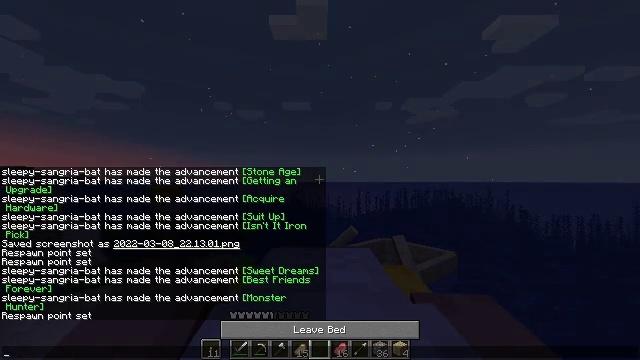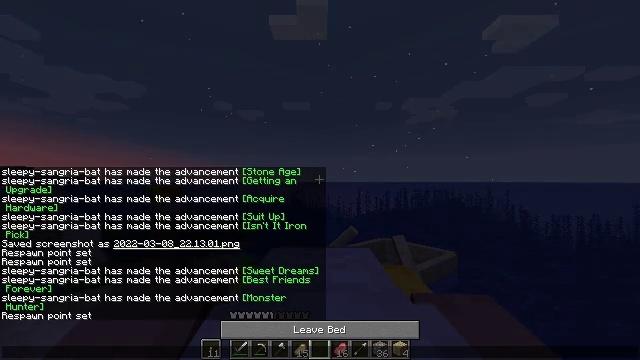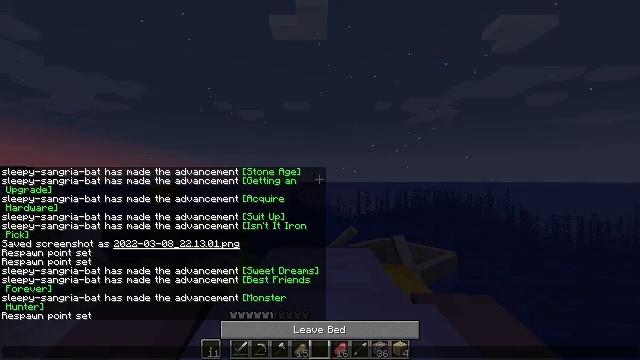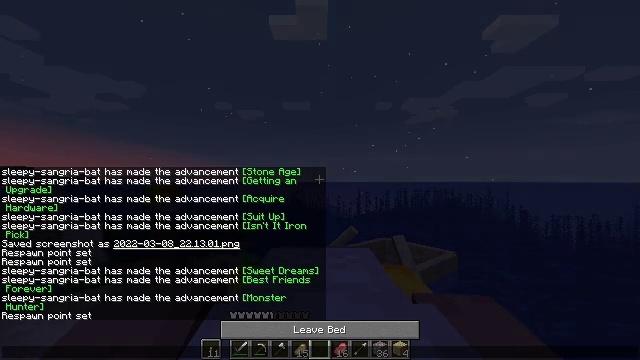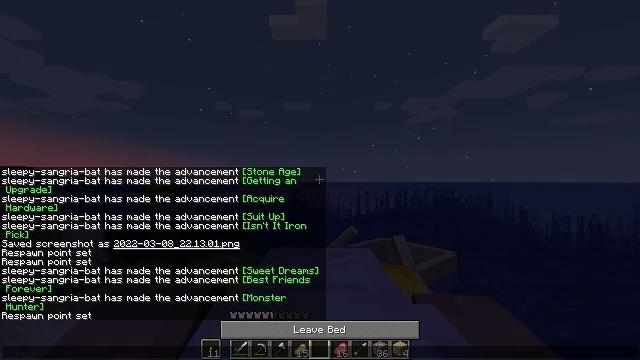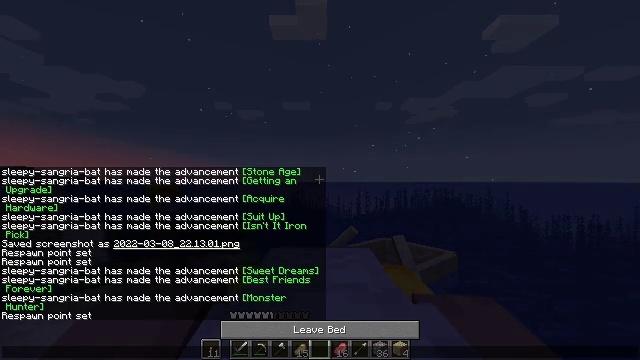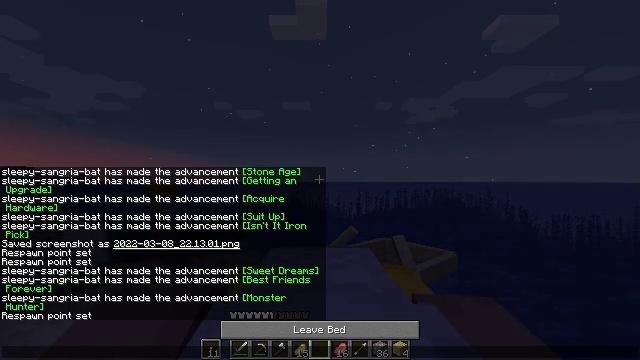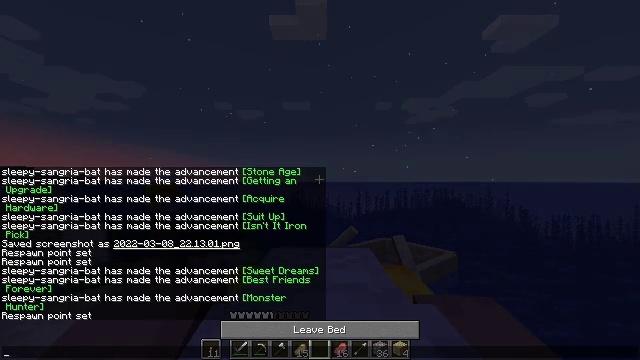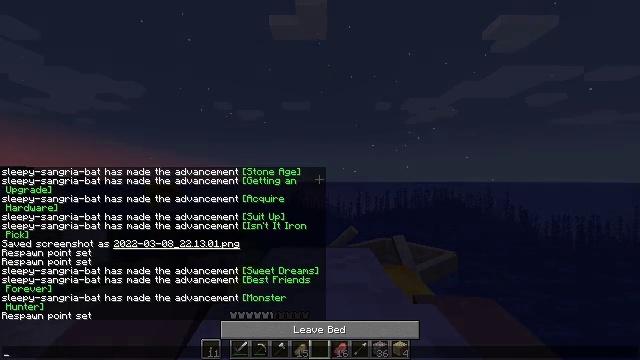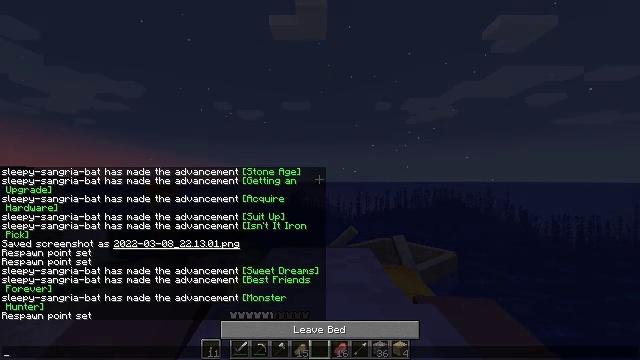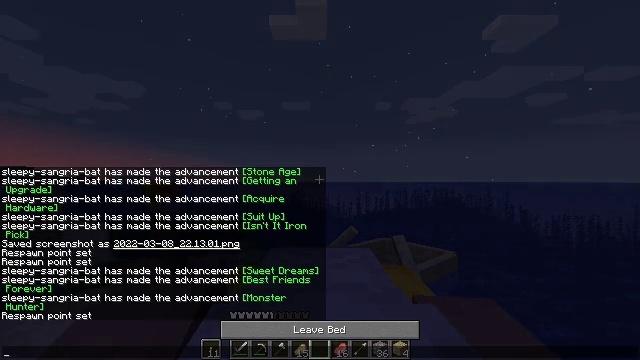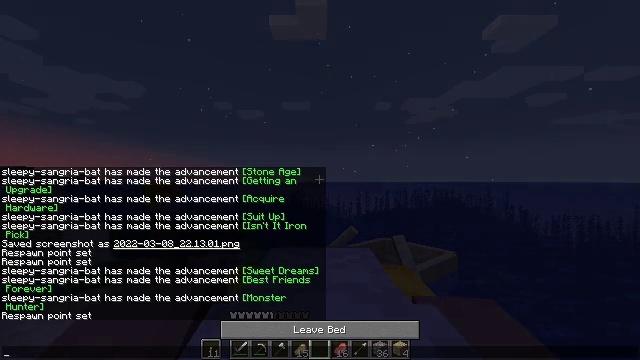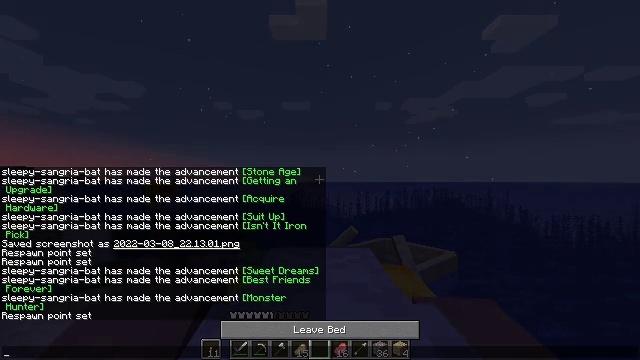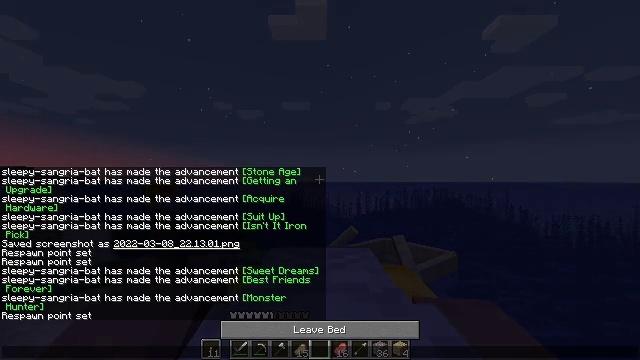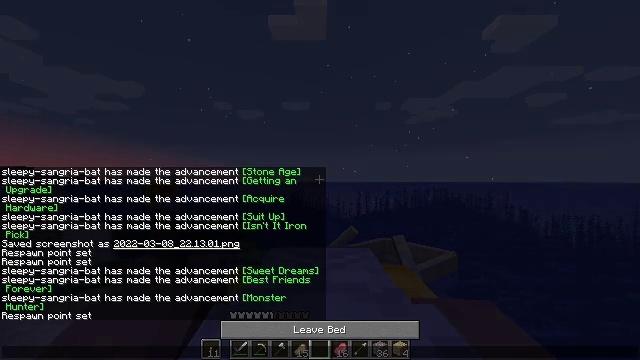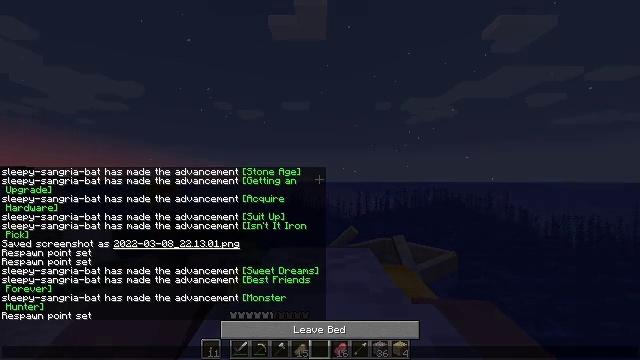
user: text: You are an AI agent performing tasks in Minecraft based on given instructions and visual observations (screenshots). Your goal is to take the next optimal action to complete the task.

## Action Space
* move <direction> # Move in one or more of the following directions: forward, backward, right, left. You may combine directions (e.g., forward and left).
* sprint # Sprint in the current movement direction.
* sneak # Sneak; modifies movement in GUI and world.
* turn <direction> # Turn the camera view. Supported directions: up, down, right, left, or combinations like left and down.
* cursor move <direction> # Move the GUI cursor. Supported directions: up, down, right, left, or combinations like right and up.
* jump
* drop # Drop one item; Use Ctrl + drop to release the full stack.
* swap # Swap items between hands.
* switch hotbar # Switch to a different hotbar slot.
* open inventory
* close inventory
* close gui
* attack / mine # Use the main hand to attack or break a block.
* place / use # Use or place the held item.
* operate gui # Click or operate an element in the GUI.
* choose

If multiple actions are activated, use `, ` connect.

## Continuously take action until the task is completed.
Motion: motion action
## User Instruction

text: Collect the yellow bed from its place.
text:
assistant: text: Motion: no_op
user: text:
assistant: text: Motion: no_op
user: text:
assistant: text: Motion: no_op
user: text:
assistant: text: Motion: no_op
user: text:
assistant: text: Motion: no_op
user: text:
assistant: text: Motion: no_op
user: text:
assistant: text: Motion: no_op
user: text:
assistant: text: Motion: no_op
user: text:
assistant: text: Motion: no_op
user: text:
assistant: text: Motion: no_op
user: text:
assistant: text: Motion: no_op
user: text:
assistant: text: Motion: no_op
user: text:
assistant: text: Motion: no_op
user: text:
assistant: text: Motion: no_op
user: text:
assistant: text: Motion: no_op
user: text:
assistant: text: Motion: no_op
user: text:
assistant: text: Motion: no_op
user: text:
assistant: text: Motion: no_op
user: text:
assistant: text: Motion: no_op
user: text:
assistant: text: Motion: no_op
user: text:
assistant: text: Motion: no_op
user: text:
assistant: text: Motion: no_op
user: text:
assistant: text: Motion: no_op
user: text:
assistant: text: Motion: no_op
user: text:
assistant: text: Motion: no_op
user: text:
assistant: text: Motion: no_op
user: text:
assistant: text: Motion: no_op
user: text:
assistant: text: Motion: no_op
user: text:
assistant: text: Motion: no_op
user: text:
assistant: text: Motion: no_op